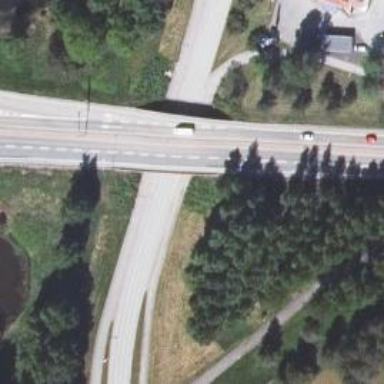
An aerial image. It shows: Trunk road bridge.